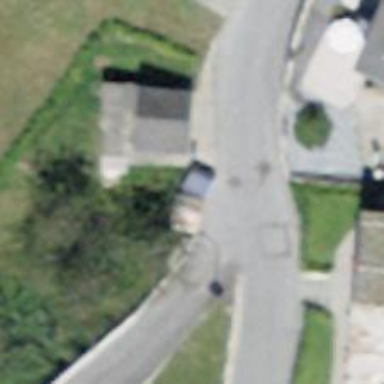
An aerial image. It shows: Recycling container in the area designated for recycling.